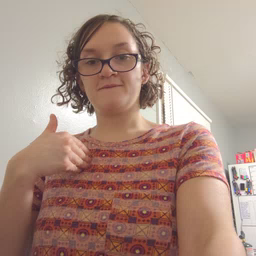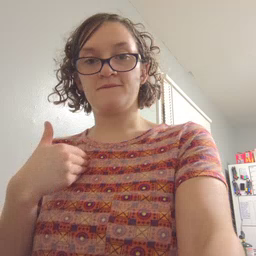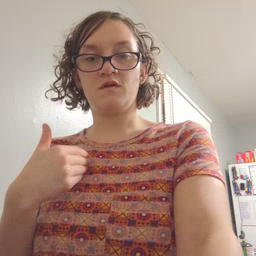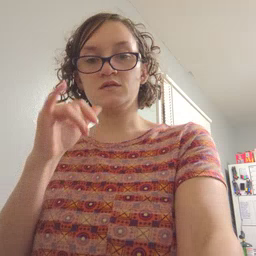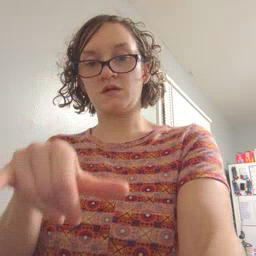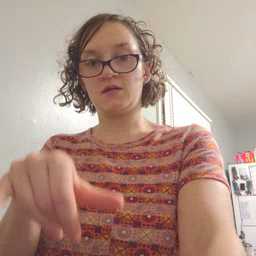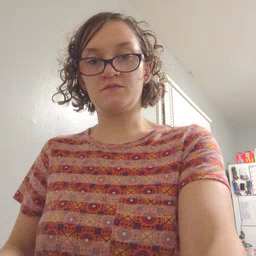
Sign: stay